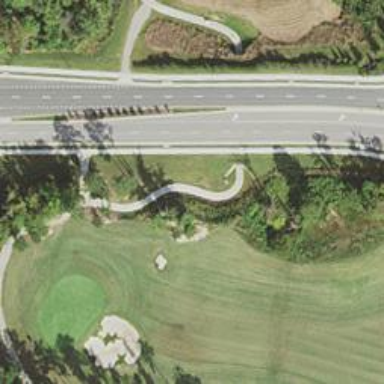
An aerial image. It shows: Path for golf carts.